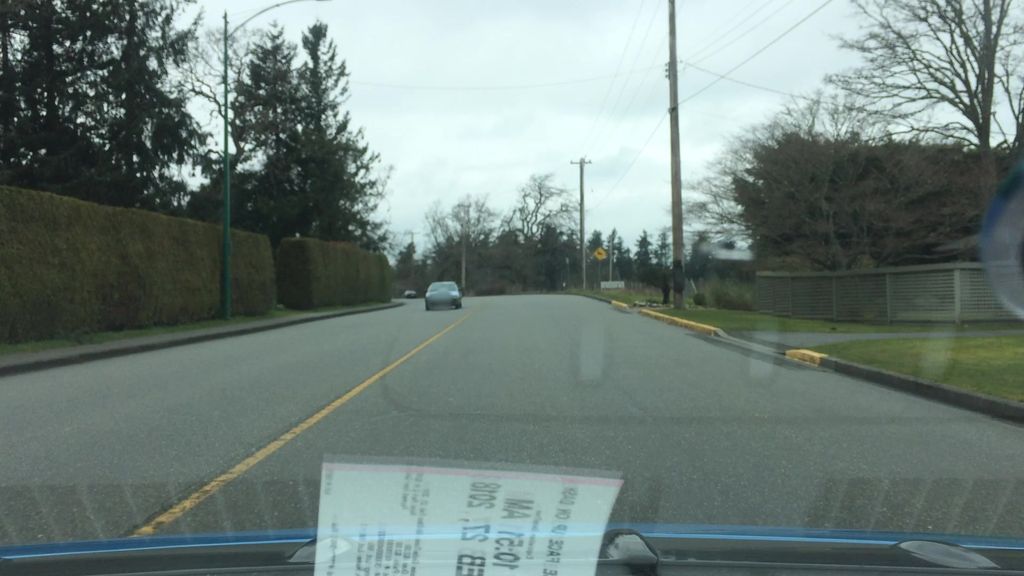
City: victoria